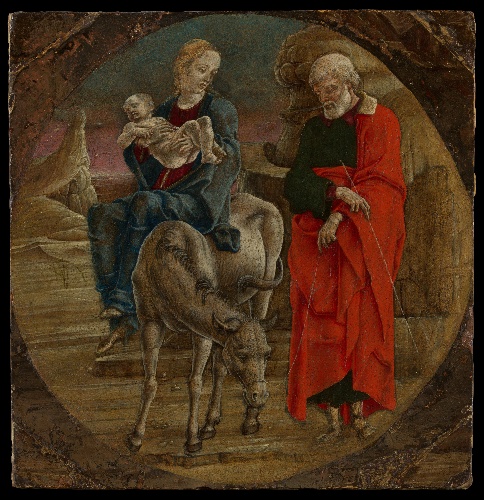
Title: The Flight into Egypt
Artist: Cosmè Tura (Cosimo di Domenico di Bonaventura)
Artist bio: Italian, Ferrara ca. 1433–1495 Ferrara
Date: 1470s
Object type: Painting
Classification: Paintings
Medium: Tempera on wood
Dimensions: Overall, with corners made up, 15 5/8 x 15 1/8 in. (39.7 x 38.4 cm); painted surface, diameter 15 1/4 in. (38.7 cm)
Department: European Paintings
Credit line: The Jules Bache Collection, 1949
Accession year: 1949
Repository: Metropolitan Museum of Art, New York, NY
Tags: Donkeys|Virgin Mary|Jesus|Flight Into Egypt|Joseph